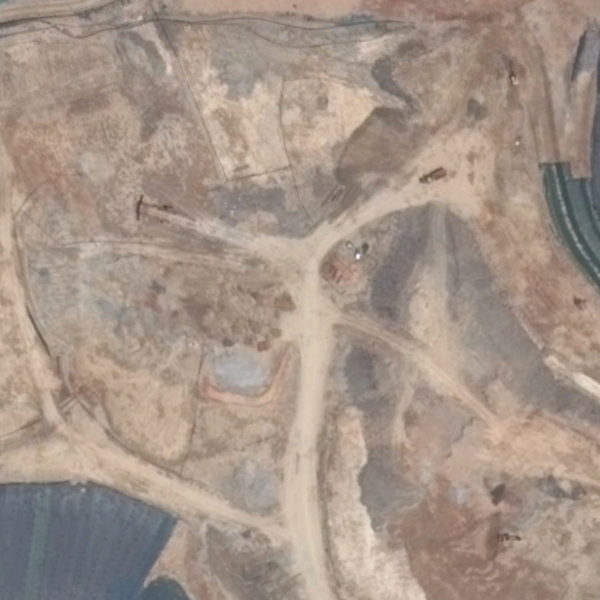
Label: BareLand